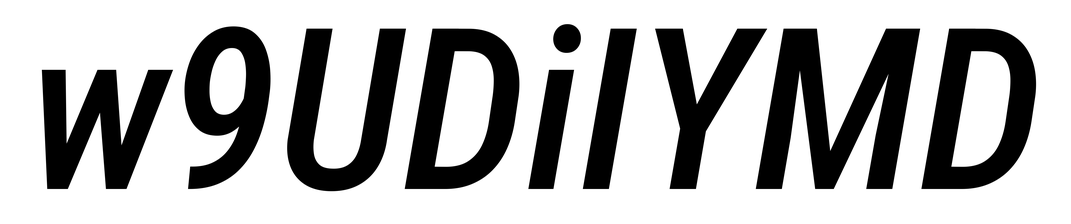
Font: Roboto-Italic_Condensed_Medium_Italic